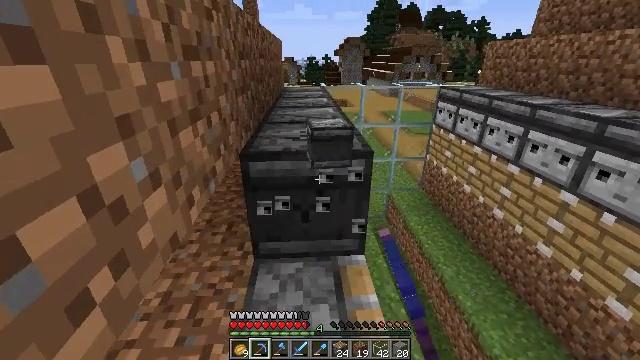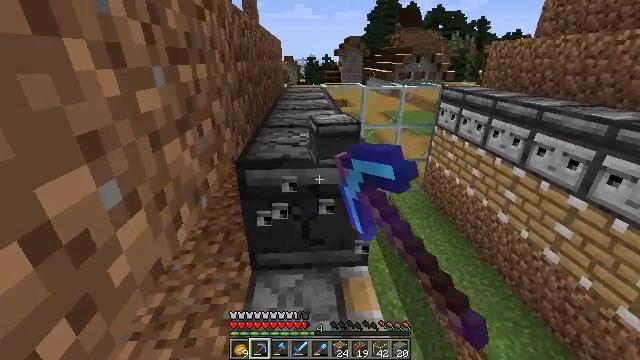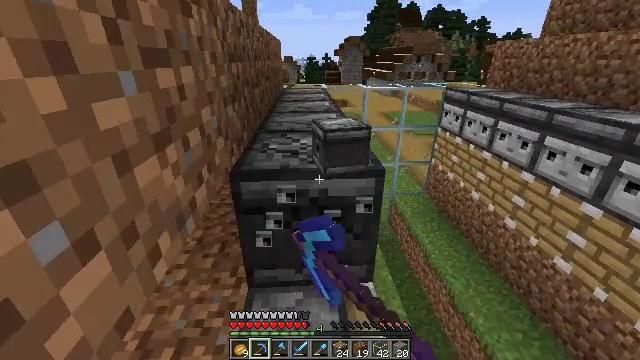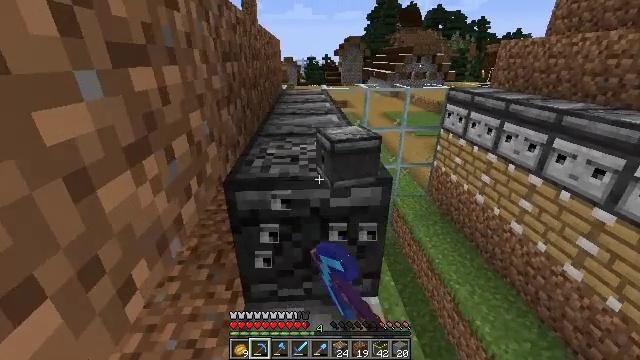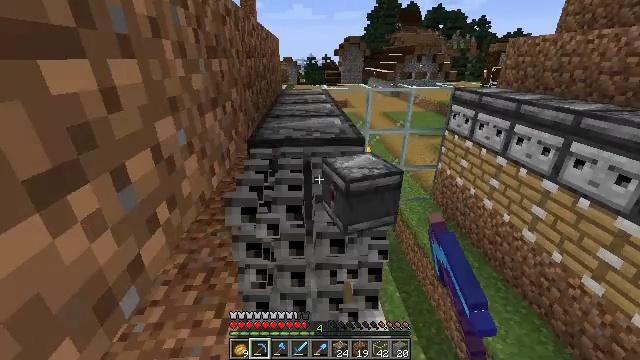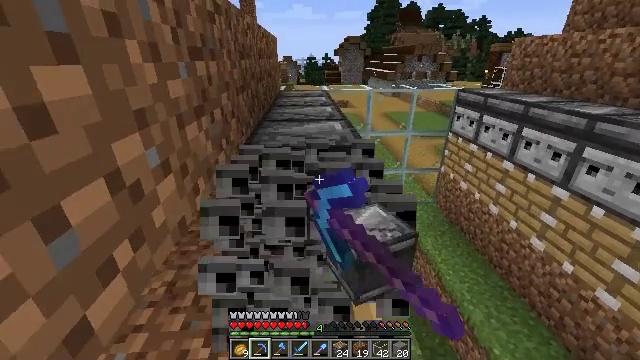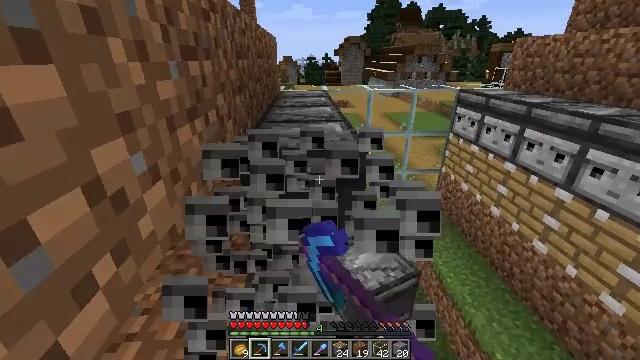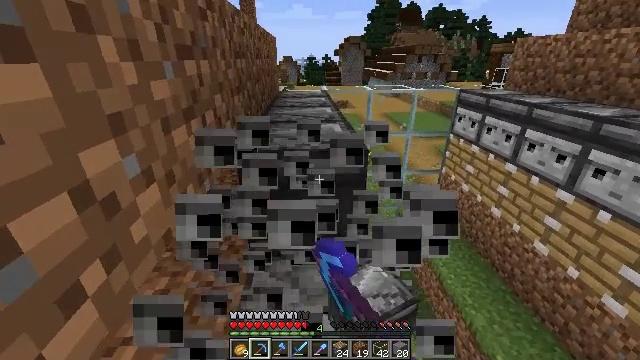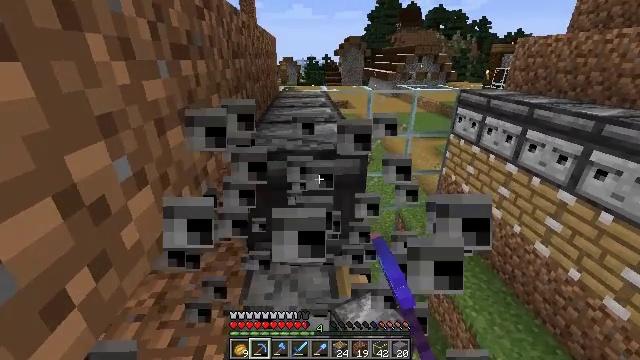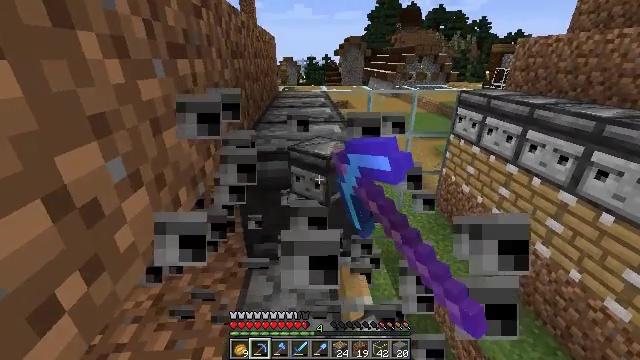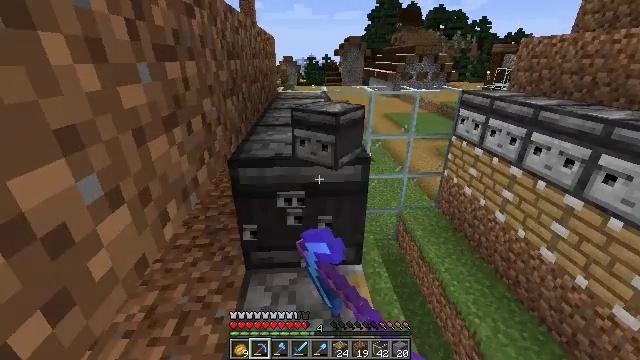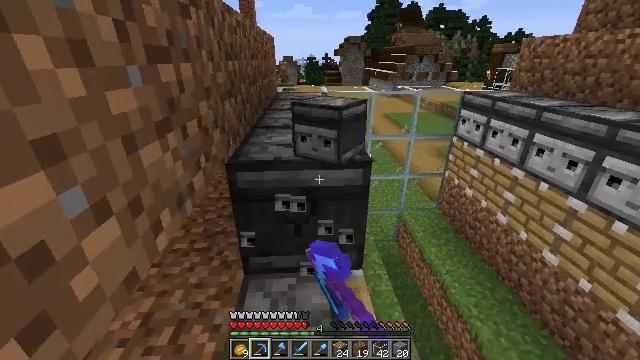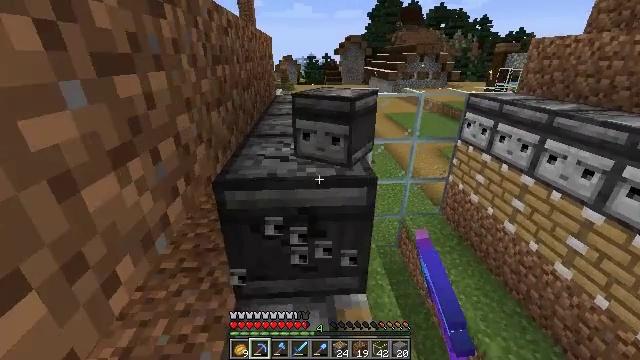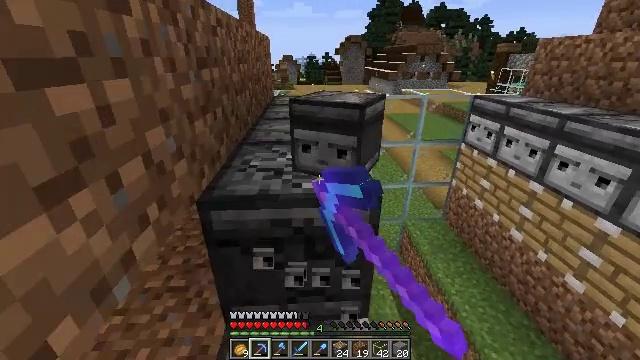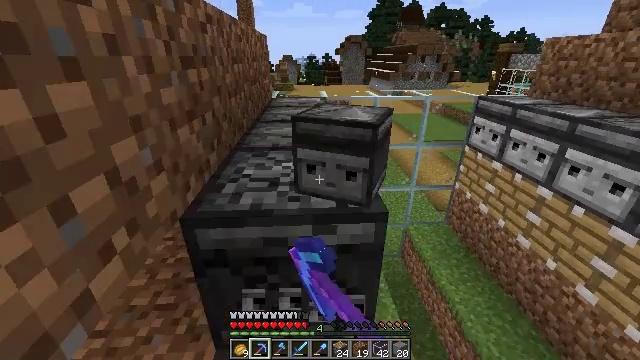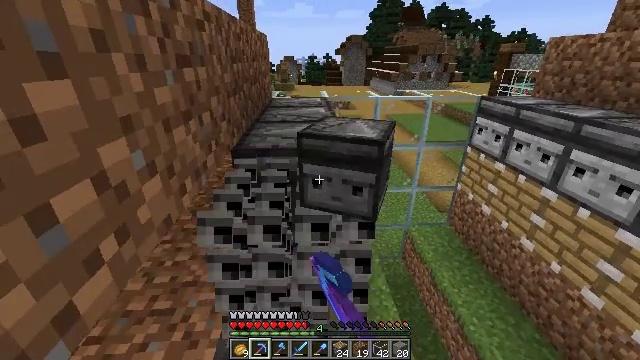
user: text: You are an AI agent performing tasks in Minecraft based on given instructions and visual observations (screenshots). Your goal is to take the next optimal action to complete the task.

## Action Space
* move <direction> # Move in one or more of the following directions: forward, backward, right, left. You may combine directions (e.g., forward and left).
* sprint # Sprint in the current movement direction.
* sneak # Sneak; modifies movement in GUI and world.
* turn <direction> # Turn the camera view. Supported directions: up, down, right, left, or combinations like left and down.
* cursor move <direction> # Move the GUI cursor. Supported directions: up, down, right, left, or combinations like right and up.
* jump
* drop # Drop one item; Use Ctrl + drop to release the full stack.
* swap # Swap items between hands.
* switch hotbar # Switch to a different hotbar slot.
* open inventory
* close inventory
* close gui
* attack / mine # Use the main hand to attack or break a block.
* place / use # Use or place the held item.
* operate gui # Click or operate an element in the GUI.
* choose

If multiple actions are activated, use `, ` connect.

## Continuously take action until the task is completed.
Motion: motion action
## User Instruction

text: Mine the observer block.
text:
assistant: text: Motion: move forward, attack / mine
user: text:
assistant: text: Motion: move forward, attack / mine
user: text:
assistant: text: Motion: move forward, attack / mine
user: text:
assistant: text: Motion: move forward, attack / mine
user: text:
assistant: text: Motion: attack / mine
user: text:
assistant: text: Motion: attack / mine
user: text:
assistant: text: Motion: attack / mine
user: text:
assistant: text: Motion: attack / mine
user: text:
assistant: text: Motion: attack / mine
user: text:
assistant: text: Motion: move forward, attack / mine
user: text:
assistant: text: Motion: move forward, attack / mine
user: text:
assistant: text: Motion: move forward, attack / mine
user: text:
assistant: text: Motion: move forward, attack / mine
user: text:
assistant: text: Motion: attack / mine
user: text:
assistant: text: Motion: attack / mine
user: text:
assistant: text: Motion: turn left, attack / mine
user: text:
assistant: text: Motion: attack / mine
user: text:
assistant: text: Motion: move forward, attack / mine
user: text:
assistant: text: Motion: move forward, attack / mine
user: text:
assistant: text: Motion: move forward, attack / mine
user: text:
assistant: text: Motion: move forward, attack / mine
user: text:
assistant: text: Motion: attack / mine
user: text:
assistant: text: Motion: attack / mine
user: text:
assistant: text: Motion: attack / mine
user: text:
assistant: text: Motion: attack / mine
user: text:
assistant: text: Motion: move forward, attack / mine
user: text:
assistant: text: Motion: move forward, attack / mine
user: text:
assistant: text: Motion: move forward, attack / mine
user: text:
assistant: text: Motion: move forward, attack / mine
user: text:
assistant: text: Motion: attack / mine